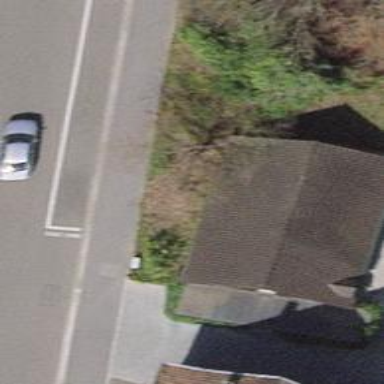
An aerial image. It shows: Shed.